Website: apple-inc
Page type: review-order
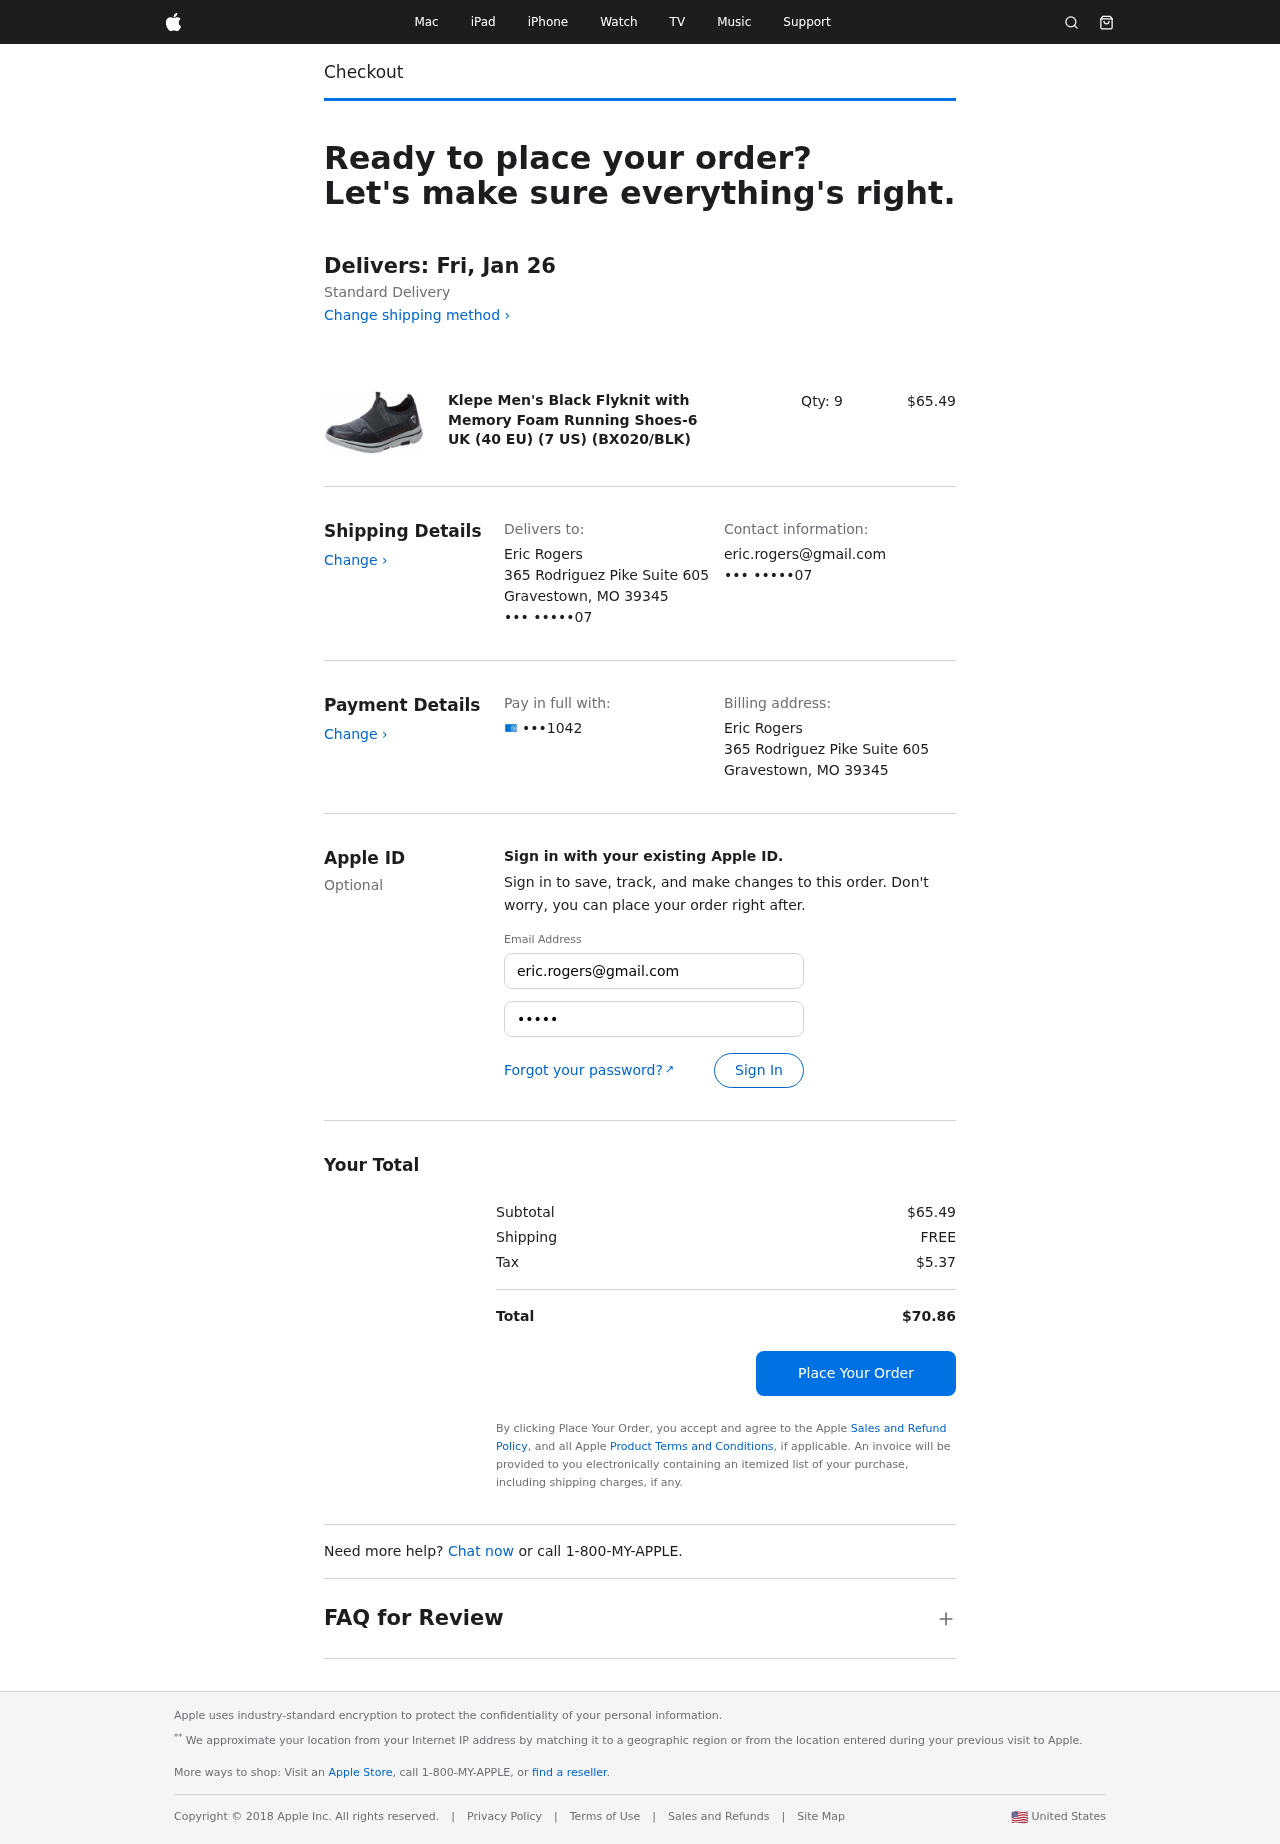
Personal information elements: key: PII_CARD_LAST4
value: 1042
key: PII_CITY_STATE_ZIP
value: Gravestown, MO 39345
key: PII_EMAIL3
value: eric.rogers@gmail.com
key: PII_FULLNAME
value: Eric Rogers
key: PII_PHONE_SUFFIX
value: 07
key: PII_STREET
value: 365 Rodriguez Pike Suite 605
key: PII_EMAIL2
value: eric.rogers@gmail.com
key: PII_PHONE_SUFFIX2
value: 07
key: PII_FULLNAME2
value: Eric Rogers
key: PII_CITY
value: Gravestown
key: PII_STATE_ABBR
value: MO
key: PII_POSTCODE
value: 39345
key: PII_POSTCODE_FULL
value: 39345
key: PII_CITY_STATE
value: Gravestown, MO
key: PII_POSTCODE_NUMERIC
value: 39345
Product elements: key: PRODUCT1_NAME
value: Klepe Men's Black Flyknit with Memory Foam Running Shoes-6 UK (40 EU) (7 US) (BX020/BLK)
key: PRODUCT1_PRICE
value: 65.49
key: PRODUCT1_QUANTITY
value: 9
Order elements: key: ORDER_DELIVERY_DATE
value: Delivers: Fri, Jan 26
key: ORDER_SUBTOTAL
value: $65.49
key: ORDER_SHIPPING_COST
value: FREE
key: ORDER_TAX
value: $5.37
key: ORDER_TOTAL
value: $70.86